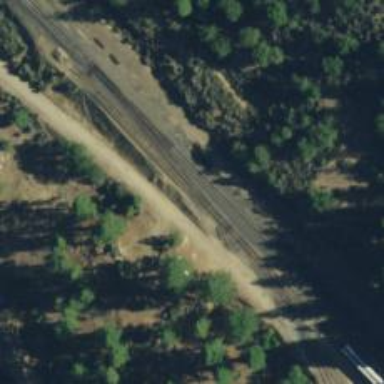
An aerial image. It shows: Railway track.